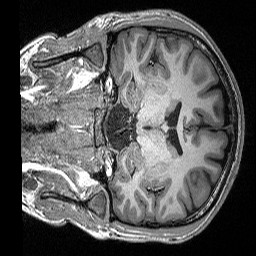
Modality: T1w
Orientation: coronal
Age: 21
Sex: male
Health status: healthy
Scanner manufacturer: siemens
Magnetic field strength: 3 T
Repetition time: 2.3 s
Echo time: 0.00298 s